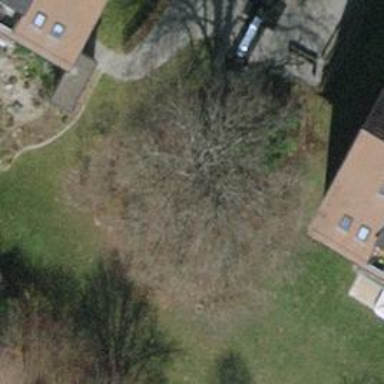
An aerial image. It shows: Urban tree adds touch of nature to the surroundings.